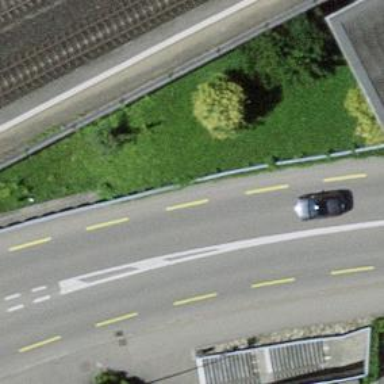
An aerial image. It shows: Primary highway with asphalt surface and designated cycle lane.